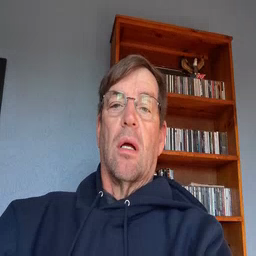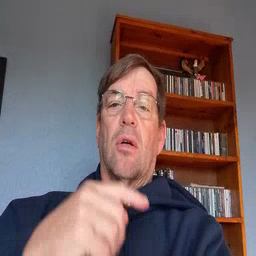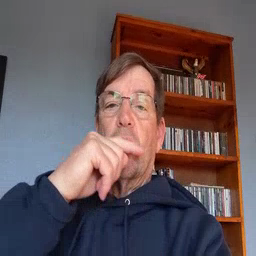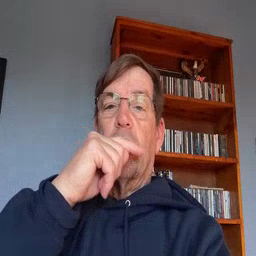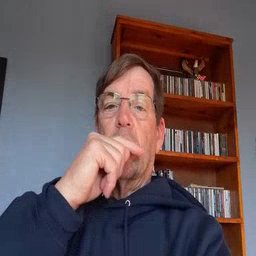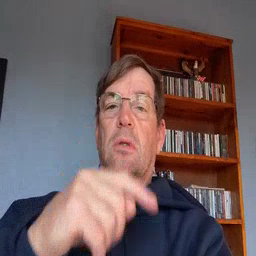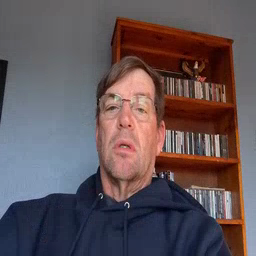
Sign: toothbrush